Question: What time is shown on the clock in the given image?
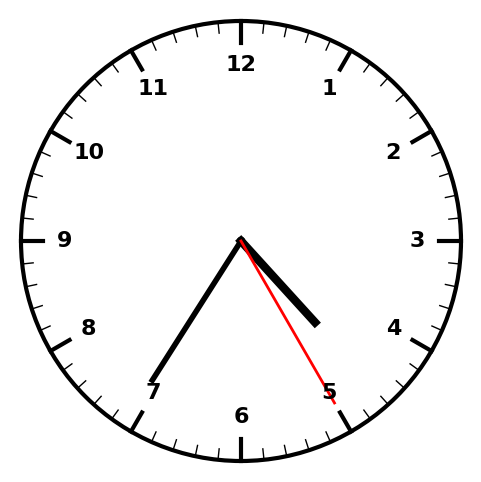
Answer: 04:35:25